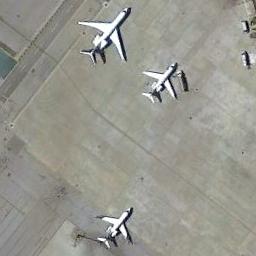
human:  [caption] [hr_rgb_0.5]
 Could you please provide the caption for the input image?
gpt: A larger plane and a small plane with a car beside parked in a line on the airport and a small plane behind them .

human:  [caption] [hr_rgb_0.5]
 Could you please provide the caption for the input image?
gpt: Three airplanes and three cars are parked on the open place .

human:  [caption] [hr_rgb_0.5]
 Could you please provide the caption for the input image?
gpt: A smaller plane was parked to the right of the larger plane, And another small plane was parked to the rear of the two planes .

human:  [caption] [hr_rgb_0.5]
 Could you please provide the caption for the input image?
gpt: Three airplanes of different sizes were parked in the open space .

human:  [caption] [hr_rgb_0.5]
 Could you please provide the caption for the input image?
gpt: Two planes are on the top right and one is on the bottom left .